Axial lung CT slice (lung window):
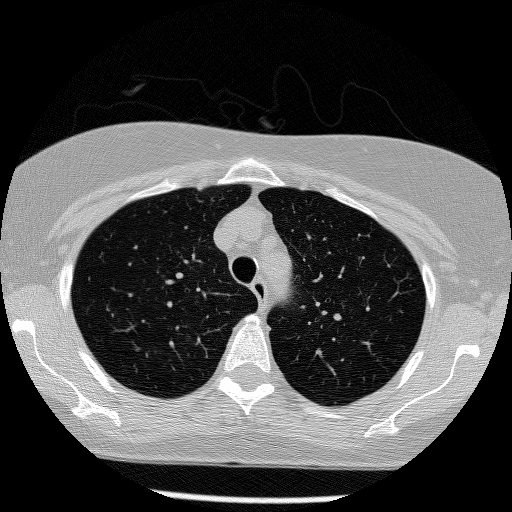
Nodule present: no